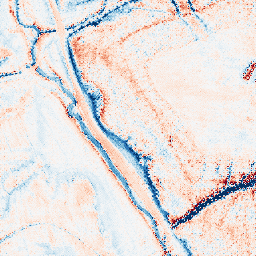
Category: trend_removal
Decomposition family: local_polynomial
Decomposition parameters: window_size: 21
degree: 3
Upsampling method: regularized
Upsampling parameters: scale: 2
lambda_reg: 0.1
Upsampling scale: 2